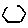
Label: hexagon